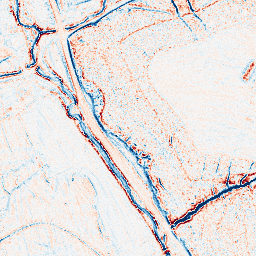
Category: edge_preserving
Decomposition family: anisotropic_diffusion
Decomposition parameters: iterations: 20
kappa: 50
gamma: 0.05
Upsampling method: lanczos
Upsampling parameters: scale: 8
Upsampling scale: 8